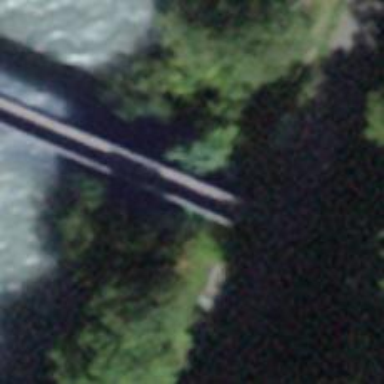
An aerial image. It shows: Path leading to bridge.